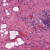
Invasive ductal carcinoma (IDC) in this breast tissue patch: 0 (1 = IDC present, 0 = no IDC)